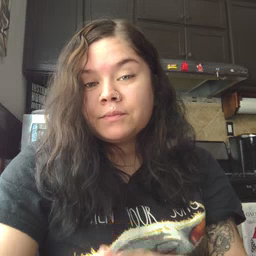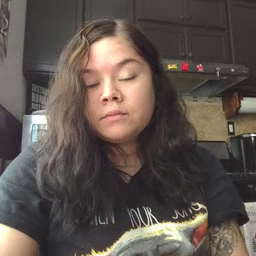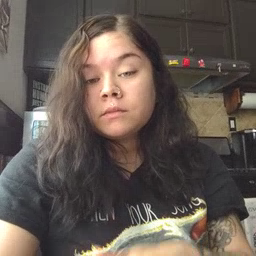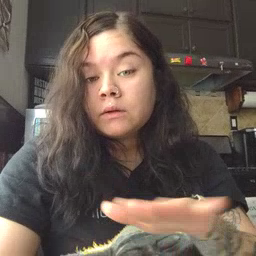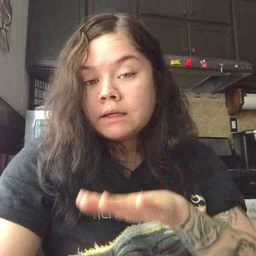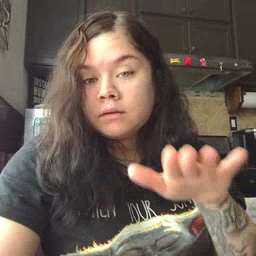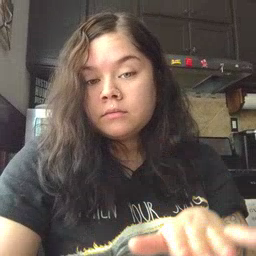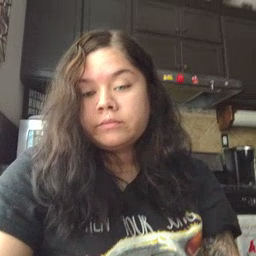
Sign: clean